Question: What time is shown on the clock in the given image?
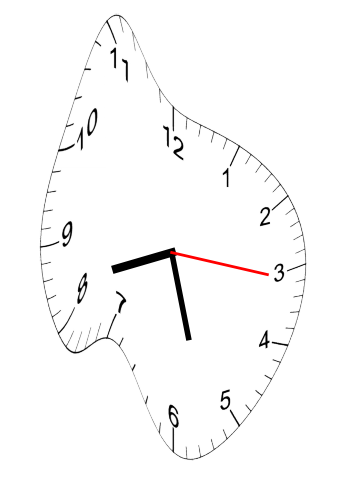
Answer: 08:27:16